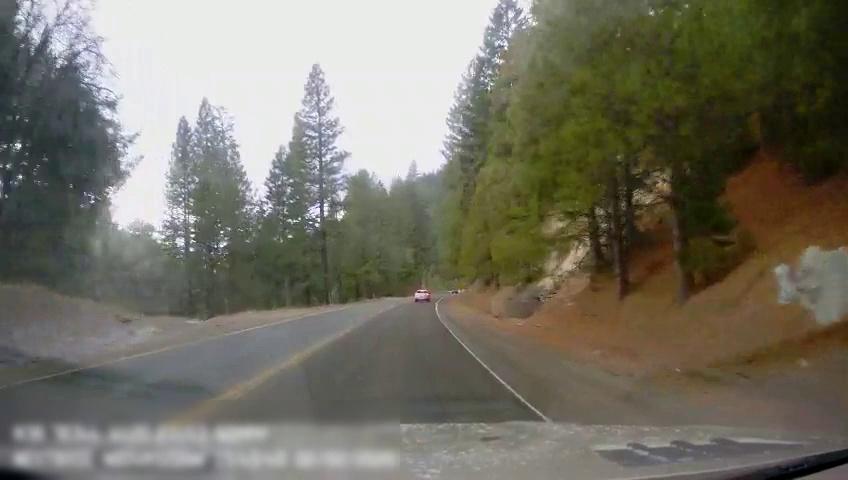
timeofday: Day
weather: Sunny
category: Drivable Space
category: Vehicles | SUV
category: Lanes | Alternate Lane
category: Lanes | Current Lane
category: Lanes | Opposite Lane
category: Lanes | Opposite Lane